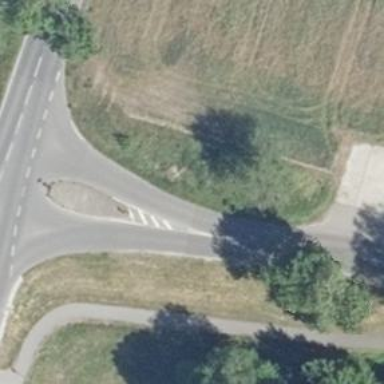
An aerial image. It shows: Unclassified road with traffic calming island.